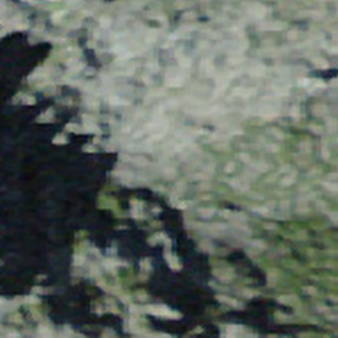
Label: other